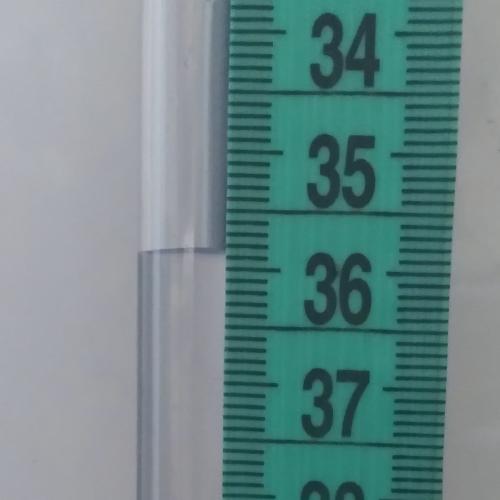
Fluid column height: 35.9 cm